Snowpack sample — Snodgrass Mountain, Crested Butte, Colorado (2/4/25, 12:06 PM MST)
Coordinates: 38.923, -106.968
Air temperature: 35 °F
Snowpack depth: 80 cm
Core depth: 70 cm
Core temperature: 32 °F
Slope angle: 14°, slope face: 78°
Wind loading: low
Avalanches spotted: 0
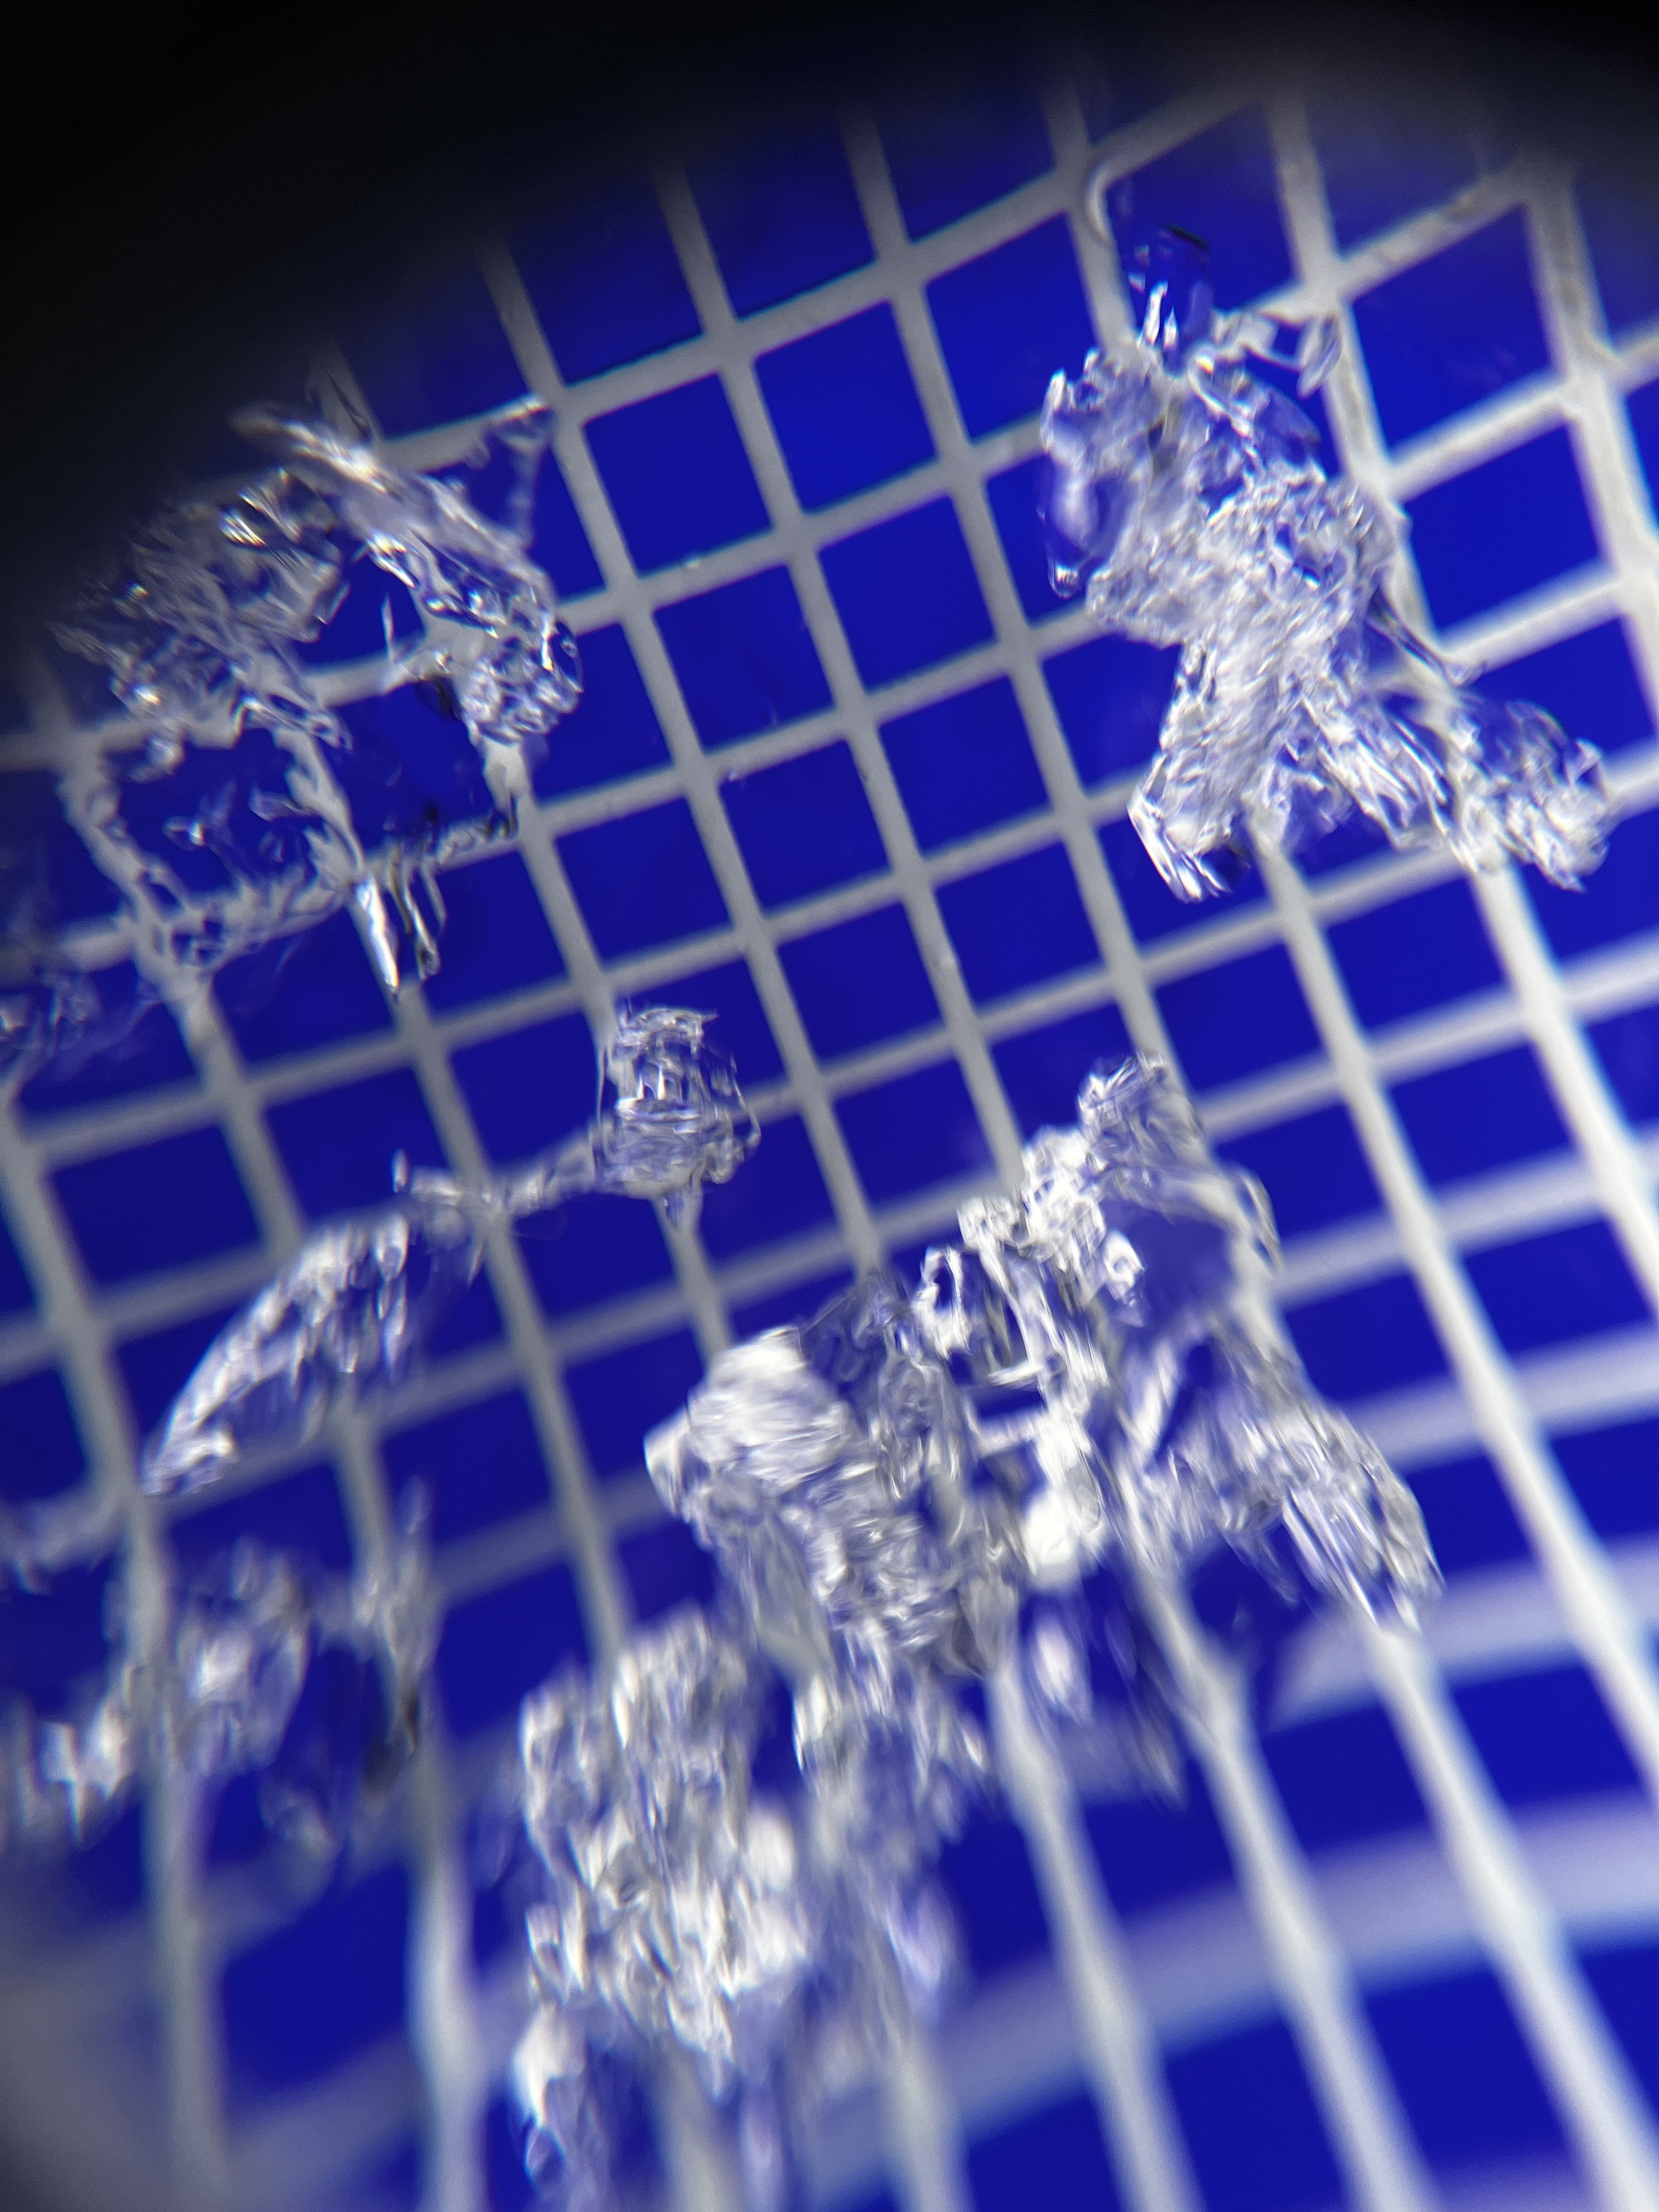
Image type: magnified_profile
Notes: No avalanches nearby, unusually warm weather for the last month reported by residents, Collected 25 yards from treeline